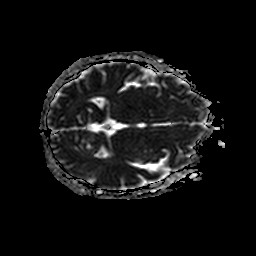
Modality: ADC
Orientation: axial
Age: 63
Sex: female
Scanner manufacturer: philips
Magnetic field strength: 1.5 T
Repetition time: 4.805 s
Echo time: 0.07764 s